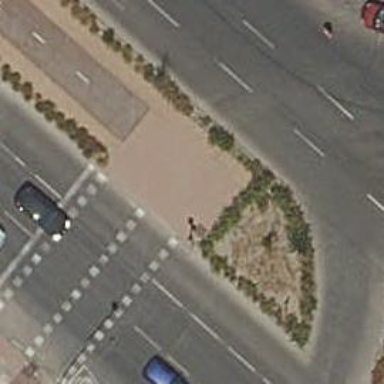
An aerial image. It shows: Cycleway.